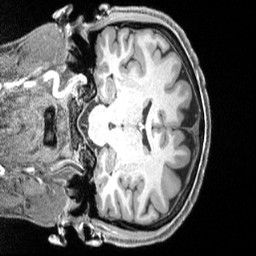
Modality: T1w
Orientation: coronal
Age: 36
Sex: male
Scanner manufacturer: siemens
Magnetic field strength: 3 T
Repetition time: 2.4 s
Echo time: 0.00228 s